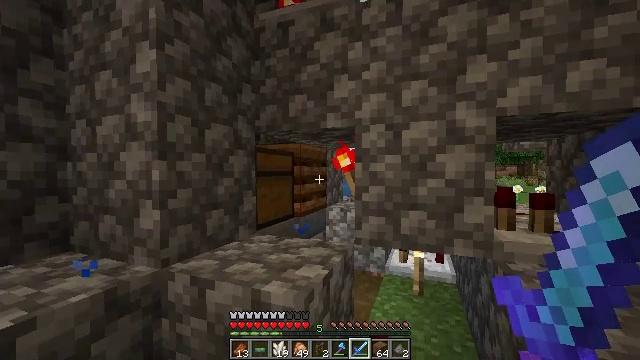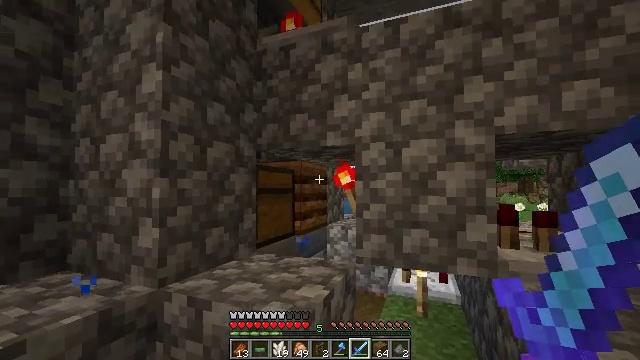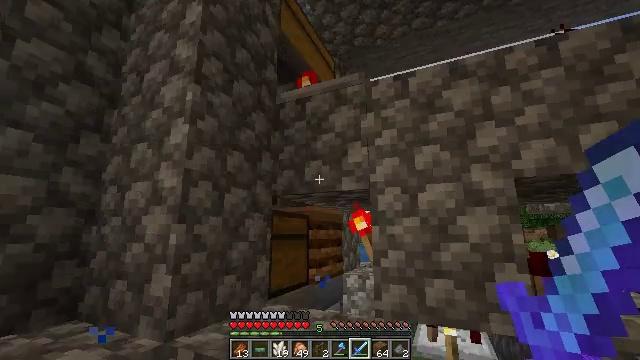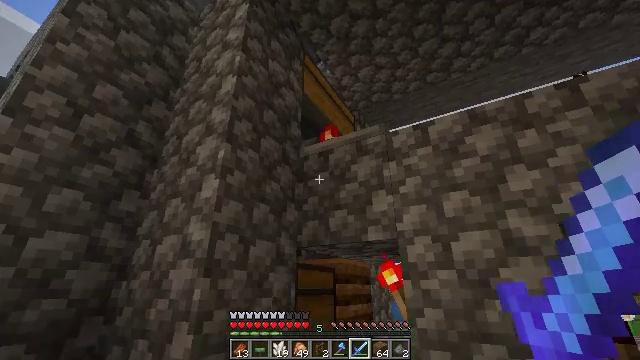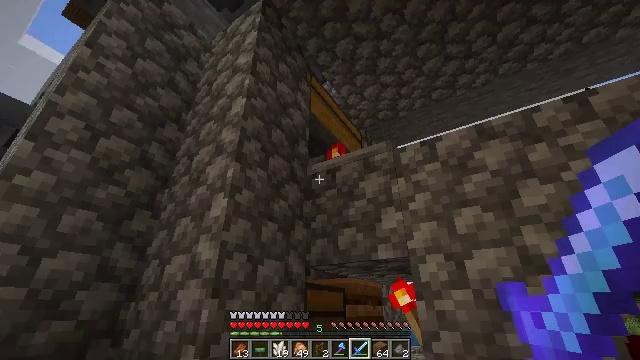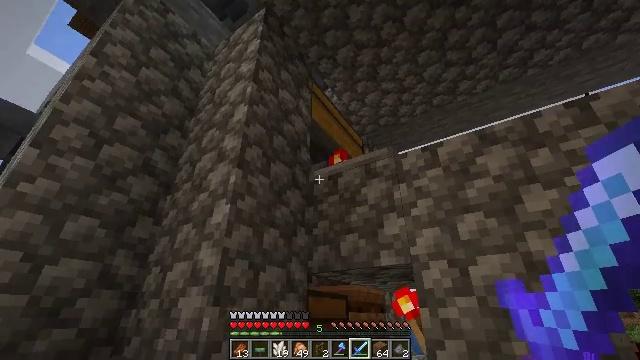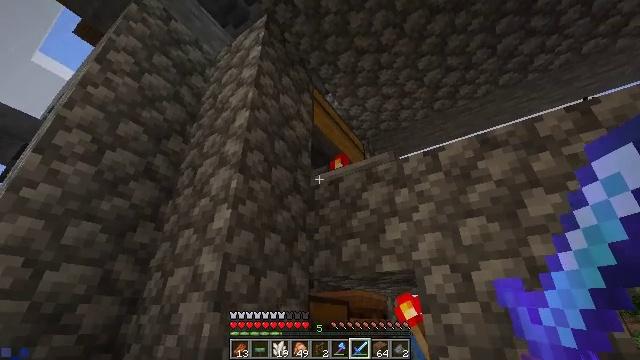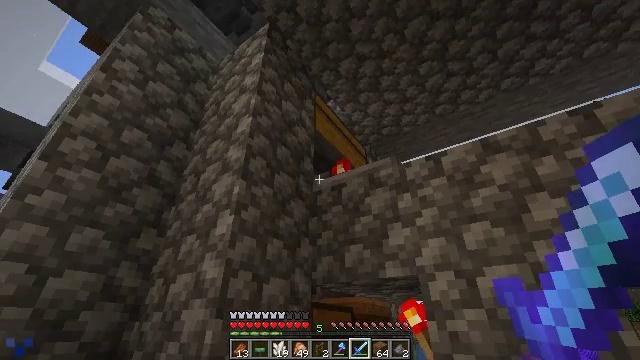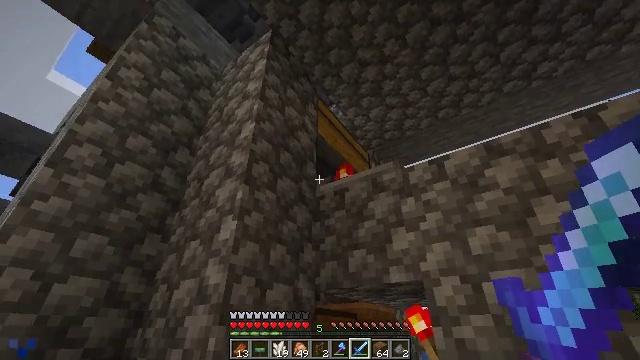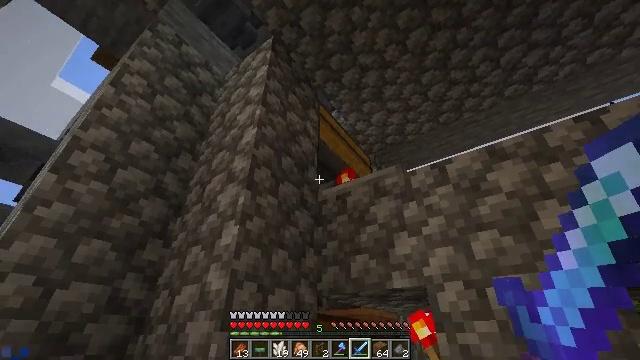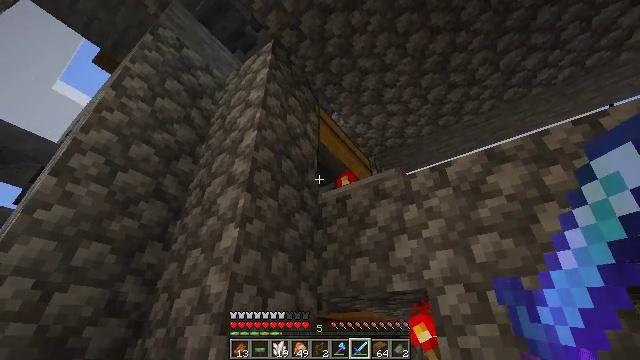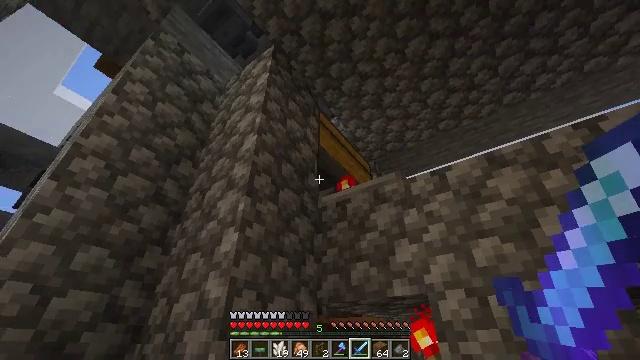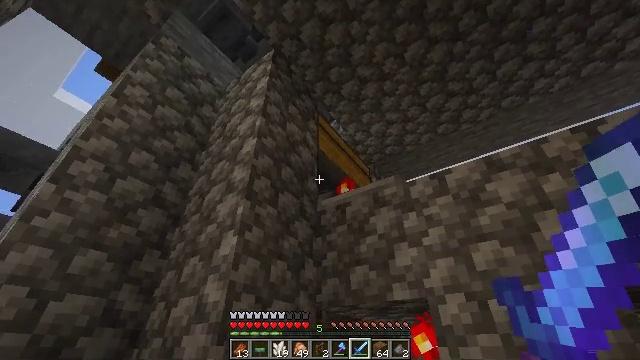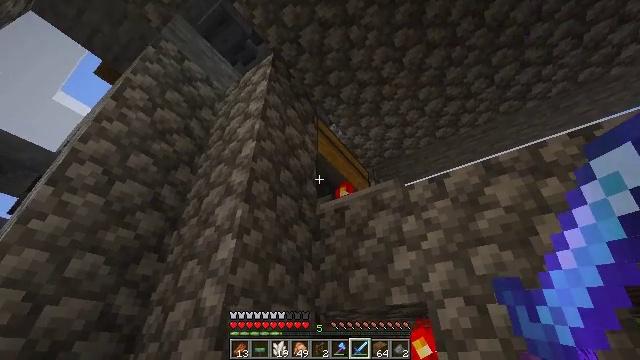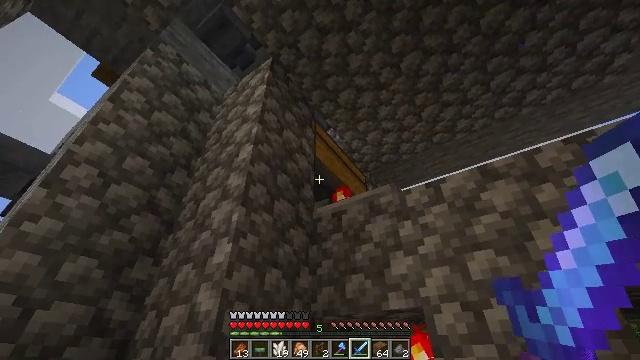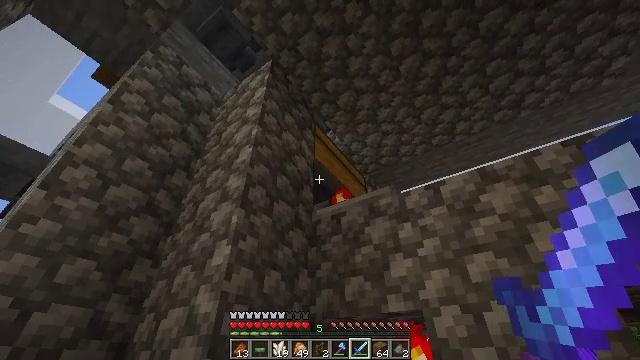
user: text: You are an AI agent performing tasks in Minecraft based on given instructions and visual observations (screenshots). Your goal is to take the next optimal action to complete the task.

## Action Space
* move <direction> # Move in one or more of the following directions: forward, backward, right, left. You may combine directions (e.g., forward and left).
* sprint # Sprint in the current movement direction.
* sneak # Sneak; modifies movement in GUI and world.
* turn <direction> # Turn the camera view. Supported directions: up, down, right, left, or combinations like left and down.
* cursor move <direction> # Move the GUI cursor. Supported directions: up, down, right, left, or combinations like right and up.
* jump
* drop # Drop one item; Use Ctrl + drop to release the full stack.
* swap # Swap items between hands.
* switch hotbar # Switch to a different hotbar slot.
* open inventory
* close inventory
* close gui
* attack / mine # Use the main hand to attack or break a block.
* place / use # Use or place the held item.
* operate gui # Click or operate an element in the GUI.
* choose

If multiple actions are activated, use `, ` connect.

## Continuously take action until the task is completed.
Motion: motion action
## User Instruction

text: Break the mature wheat plants.
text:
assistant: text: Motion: turn up
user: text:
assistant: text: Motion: turn left and up
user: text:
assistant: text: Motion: turn left and up
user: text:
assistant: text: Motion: turn left and up
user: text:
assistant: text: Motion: turn up
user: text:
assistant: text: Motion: turn up
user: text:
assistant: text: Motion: turn up
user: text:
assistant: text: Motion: turn up
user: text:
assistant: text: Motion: turn up
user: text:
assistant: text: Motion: no_op
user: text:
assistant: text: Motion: no_op
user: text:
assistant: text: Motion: no_op
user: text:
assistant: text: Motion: no_op
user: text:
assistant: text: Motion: no_op
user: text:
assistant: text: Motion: no_op
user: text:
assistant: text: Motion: no_op
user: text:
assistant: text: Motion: use / place
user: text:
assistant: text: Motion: use / place
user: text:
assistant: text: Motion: use / place
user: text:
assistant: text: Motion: use / place
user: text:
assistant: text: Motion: no_op
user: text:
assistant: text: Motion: open gui
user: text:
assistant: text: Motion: no_op
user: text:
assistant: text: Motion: no_op
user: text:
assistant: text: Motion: no_op
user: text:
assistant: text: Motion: sneak
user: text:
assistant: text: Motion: sneak
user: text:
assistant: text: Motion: sneak
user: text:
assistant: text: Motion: sneak
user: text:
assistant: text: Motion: sneak